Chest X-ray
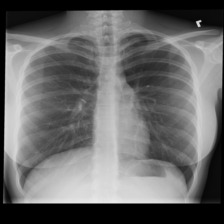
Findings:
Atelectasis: negative
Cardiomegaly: negative
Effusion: negative
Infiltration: negative
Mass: negative
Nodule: negative
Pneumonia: negative
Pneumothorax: negative
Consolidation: negative
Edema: negative
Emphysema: negative
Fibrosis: negative
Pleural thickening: negative
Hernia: negative